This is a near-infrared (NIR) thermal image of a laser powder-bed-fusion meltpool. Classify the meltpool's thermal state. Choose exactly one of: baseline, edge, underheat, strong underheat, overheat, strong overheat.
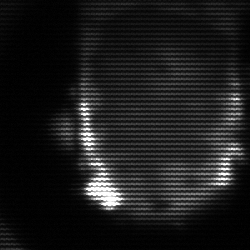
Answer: baseline